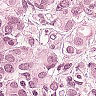
Metastatic tissue present: yes